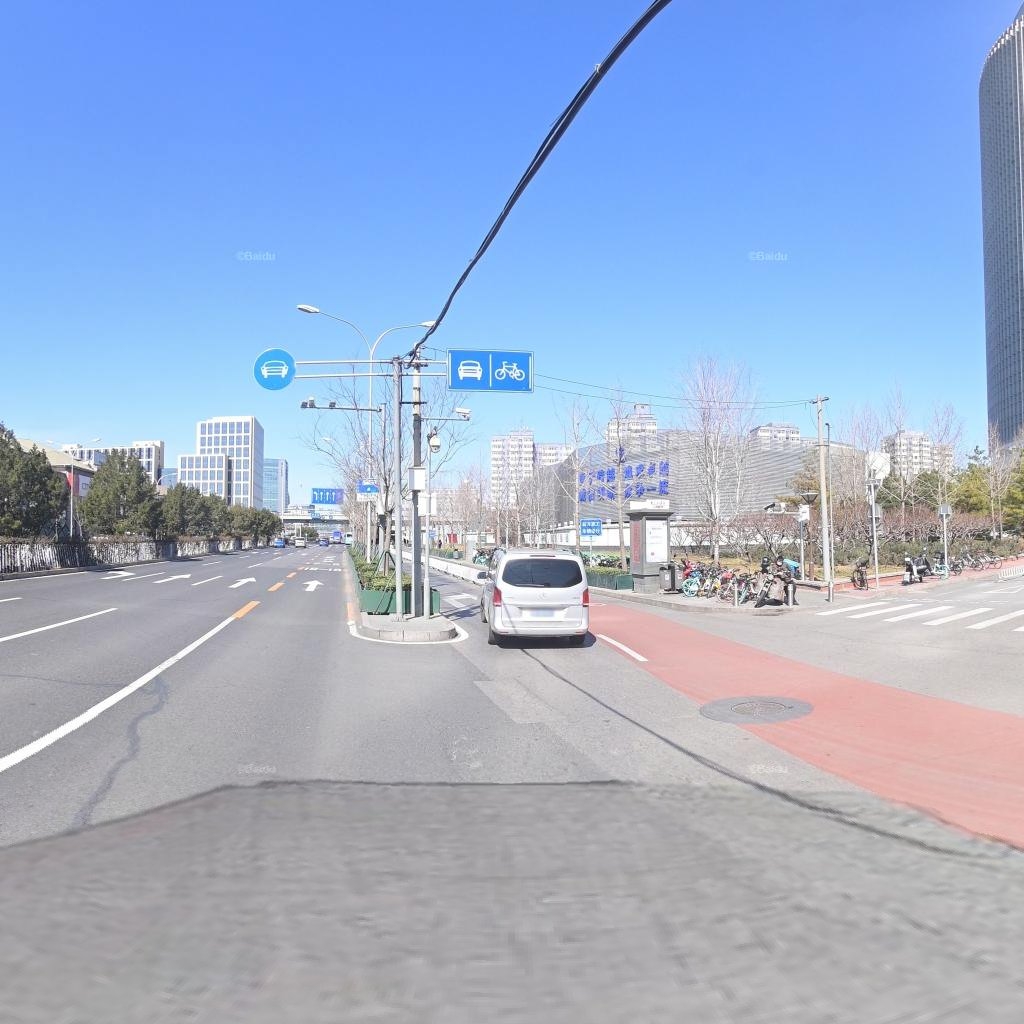
Region: Haidian
Road damage annotations: longitudinal patch, transverse patch, manhole cover